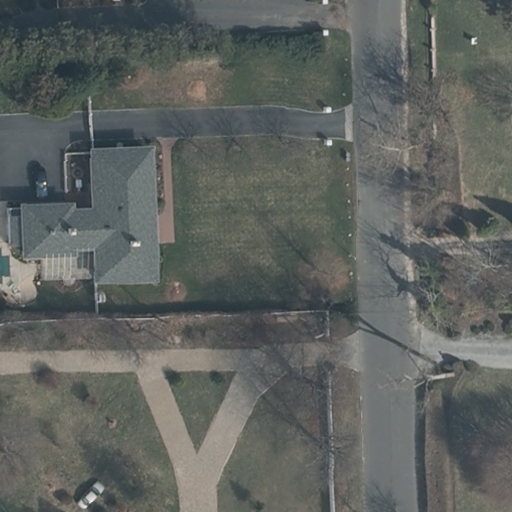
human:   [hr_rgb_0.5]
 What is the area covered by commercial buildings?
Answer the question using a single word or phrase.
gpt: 0m2

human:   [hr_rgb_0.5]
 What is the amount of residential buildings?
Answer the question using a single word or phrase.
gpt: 2

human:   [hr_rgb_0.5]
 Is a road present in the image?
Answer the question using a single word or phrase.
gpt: yes

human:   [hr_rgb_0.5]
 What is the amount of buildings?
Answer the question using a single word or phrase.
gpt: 2

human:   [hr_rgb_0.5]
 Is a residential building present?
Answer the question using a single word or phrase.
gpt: yes

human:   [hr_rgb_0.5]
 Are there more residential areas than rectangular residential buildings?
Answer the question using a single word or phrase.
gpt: yes

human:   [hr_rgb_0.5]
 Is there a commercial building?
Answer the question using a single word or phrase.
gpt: no

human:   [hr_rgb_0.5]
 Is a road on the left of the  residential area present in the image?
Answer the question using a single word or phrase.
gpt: no

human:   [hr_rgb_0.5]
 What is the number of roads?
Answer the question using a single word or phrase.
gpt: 1

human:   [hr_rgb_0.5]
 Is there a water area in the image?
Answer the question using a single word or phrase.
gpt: no

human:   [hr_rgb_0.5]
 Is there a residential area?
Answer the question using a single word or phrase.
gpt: yes

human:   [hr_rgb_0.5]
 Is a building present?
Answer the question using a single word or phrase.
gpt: yes

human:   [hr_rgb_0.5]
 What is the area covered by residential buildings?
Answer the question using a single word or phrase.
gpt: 984m2

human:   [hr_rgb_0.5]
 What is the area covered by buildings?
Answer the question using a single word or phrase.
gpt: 984m2

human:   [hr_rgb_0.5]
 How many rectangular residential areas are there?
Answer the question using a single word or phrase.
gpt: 1

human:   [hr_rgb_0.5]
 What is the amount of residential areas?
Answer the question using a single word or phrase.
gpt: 1

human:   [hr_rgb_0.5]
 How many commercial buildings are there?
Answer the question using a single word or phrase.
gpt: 0

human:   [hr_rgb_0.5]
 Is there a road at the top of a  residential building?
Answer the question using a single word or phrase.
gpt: no

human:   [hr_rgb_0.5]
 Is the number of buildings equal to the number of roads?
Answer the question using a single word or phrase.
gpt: no

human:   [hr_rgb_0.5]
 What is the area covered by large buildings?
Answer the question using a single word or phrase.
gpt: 623m2

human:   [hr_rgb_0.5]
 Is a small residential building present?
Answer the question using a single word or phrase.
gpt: no

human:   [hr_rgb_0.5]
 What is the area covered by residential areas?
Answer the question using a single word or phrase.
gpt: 10595m2

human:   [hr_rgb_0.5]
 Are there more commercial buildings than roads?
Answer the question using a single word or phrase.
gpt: no

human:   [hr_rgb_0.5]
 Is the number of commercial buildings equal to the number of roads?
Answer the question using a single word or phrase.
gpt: no

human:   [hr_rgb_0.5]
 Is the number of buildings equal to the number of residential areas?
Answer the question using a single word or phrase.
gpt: no

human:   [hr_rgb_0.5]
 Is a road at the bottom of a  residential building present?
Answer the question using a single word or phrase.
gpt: yes

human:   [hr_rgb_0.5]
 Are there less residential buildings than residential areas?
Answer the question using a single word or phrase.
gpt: no

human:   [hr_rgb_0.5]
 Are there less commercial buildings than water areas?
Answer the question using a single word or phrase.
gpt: no

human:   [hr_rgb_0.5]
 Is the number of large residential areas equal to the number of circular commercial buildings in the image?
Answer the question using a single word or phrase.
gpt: no

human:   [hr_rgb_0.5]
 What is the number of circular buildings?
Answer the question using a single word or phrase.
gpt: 0

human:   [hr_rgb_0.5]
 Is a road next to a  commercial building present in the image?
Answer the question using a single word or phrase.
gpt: no

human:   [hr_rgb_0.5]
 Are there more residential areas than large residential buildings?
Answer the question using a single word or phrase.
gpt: no

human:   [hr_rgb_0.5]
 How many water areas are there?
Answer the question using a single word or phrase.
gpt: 0

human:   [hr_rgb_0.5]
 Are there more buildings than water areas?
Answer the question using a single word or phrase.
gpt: yes

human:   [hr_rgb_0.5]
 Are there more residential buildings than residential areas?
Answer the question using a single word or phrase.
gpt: yes

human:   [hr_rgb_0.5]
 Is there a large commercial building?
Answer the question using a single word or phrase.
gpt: no

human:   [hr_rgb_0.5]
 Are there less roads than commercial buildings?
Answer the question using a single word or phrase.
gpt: no

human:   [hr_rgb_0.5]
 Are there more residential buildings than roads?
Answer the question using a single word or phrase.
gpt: yes

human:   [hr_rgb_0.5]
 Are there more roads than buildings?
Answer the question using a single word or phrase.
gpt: no

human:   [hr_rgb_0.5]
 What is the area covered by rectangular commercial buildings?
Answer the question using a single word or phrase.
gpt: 0m2

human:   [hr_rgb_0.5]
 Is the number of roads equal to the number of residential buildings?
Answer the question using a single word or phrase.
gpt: no

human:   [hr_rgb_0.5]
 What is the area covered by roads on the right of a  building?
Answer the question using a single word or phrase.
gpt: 0m2

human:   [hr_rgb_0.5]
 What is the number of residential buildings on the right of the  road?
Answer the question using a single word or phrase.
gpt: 0

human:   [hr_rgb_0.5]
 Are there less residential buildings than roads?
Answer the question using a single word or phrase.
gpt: no

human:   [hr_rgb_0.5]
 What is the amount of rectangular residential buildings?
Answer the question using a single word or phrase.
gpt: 0

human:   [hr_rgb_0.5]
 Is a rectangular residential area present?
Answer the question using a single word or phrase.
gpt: yes

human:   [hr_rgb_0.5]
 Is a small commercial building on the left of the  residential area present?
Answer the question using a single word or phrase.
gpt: no

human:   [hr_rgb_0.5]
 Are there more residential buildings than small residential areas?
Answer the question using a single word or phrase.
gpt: yes

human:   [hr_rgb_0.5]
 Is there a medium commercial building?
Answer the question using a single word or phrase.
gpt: no

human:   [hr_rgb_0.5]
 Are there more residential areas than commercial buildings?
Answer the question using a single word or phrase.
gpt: yes

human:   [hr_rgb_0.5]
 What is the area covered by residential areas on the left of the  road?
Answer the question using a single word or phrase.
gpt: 10595m2

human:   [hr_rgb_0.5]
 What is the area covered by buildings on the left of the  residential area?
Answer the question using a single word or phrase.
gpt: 0m2

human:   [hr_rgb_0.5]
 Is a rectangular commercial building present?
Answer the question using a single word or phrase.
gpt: no

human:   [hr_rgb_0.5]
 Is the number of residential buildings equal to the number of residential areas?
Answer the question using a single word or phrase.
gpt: no

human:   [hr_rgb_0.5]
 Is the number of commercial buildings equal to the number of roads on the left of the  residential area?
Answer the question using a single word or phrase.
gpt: yes

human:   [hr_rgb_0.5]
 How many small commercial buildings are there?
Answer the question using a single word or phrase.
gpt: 0

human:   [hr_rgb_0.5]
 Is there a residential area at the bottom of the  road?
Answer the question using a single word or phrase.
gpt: yes

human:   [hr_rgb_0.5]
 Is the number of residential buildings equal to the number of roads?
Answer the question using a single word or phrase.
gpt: no

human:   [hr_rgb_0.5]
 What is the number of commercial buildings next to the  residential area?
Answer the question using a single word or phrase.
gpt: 0

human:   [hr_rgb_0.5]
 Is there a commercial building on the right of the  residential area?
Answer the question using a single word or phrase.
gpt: no

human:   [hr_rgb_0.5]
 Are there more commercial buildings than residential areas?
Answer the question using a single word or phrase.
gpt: no

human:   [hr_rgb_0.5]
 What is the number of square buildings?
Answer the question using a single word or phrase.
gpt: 0

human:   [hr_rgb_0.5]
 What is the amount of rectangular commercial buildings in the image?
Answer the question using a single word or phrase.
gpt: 0

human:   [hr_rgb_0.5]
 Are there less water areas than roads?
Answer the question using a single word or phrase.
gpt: yes